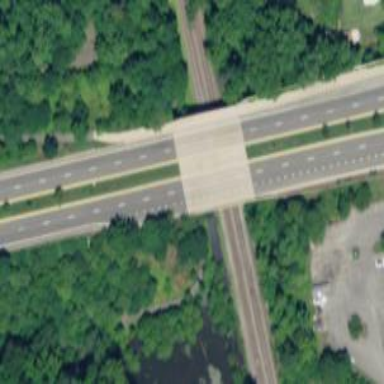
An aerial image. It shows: Primary highway with bridge.